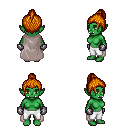
a pixel art fantasy rpg character, female body template, orc, green skin, gray cape, white pants, dark blonde short topknot hairstyle, metal gloves, four views (front, back, left, right), 2x2 character sprite sheet, small pixel art, hard edges, no anti-aliasing